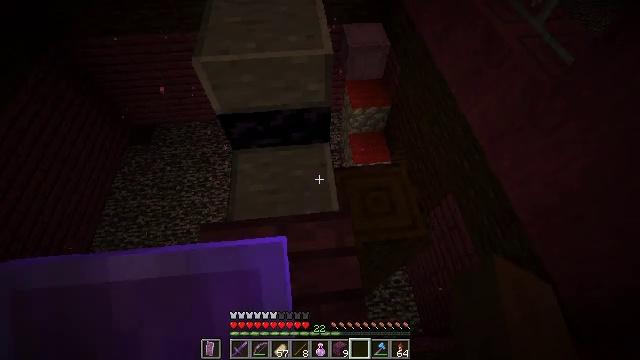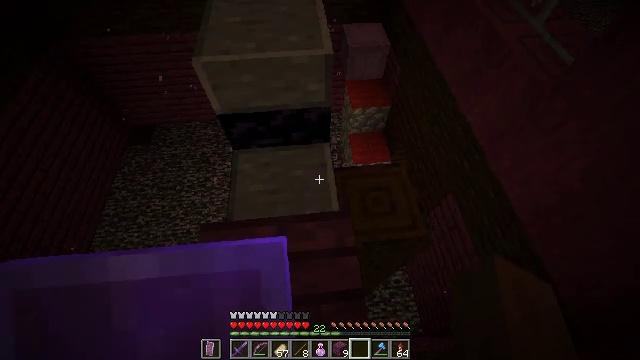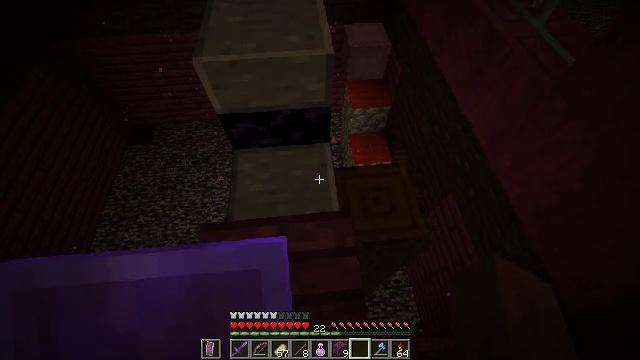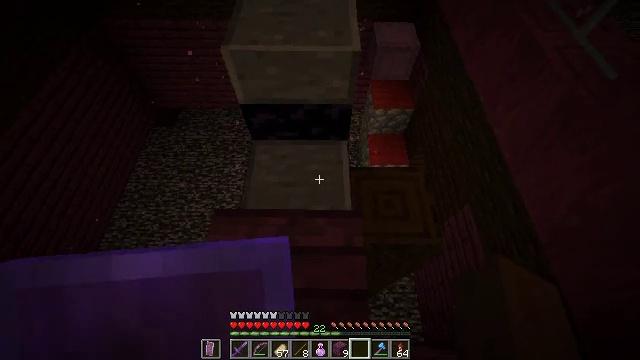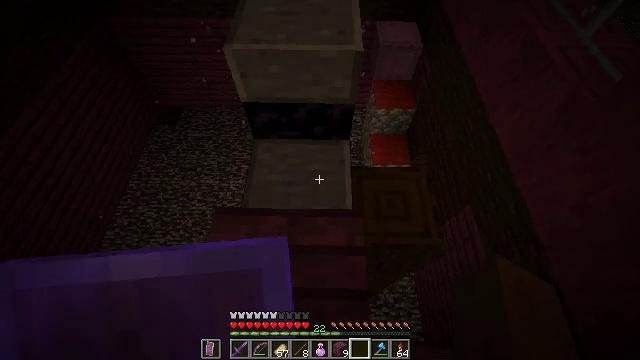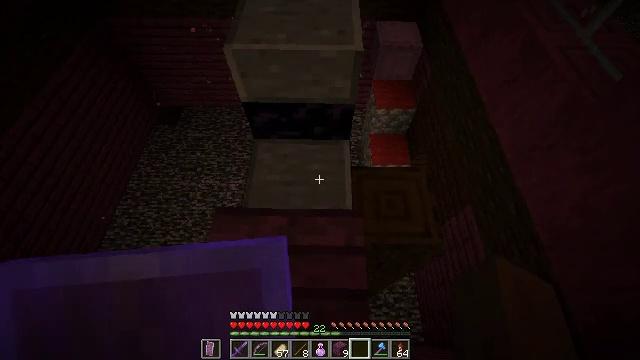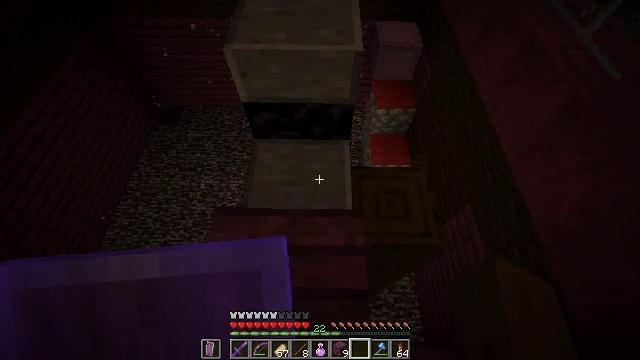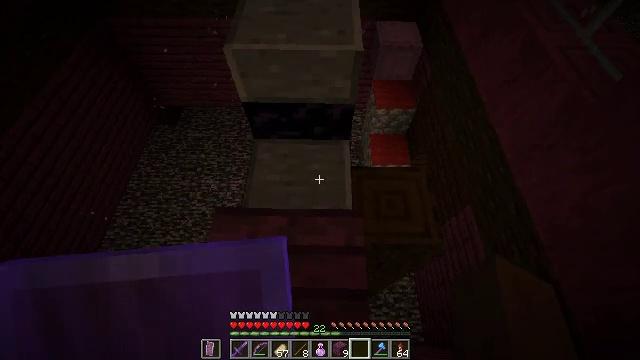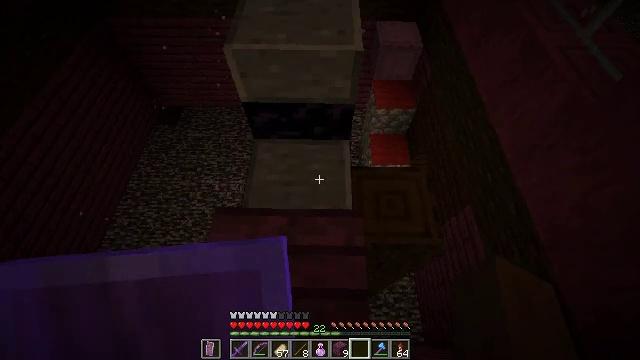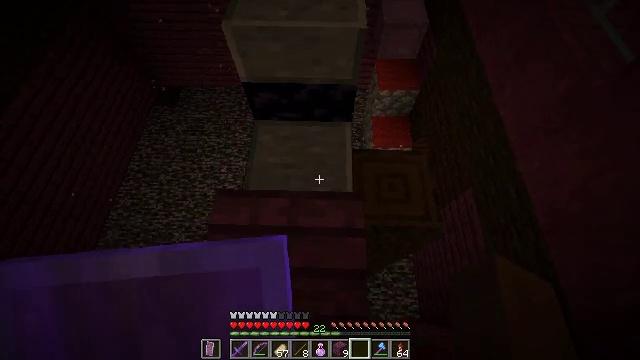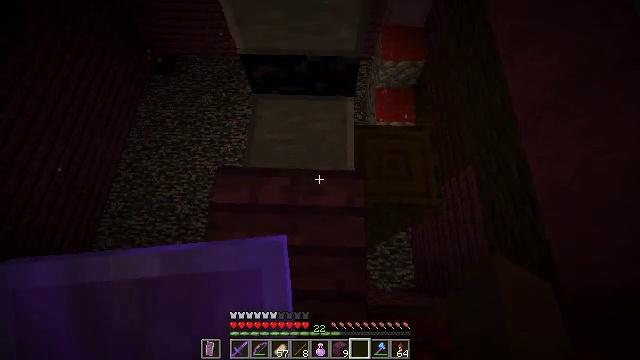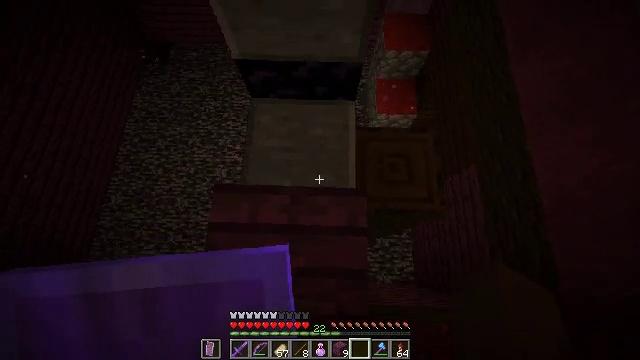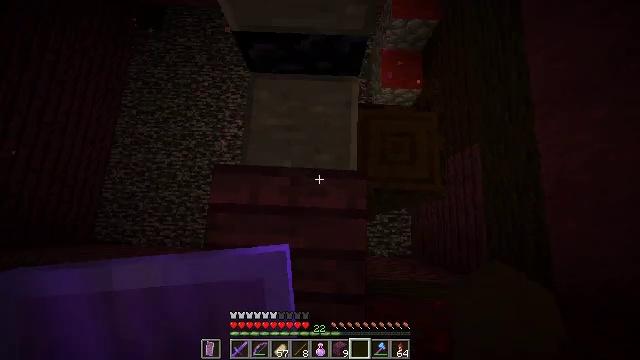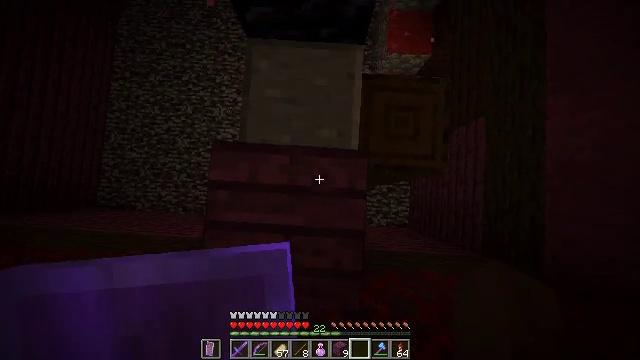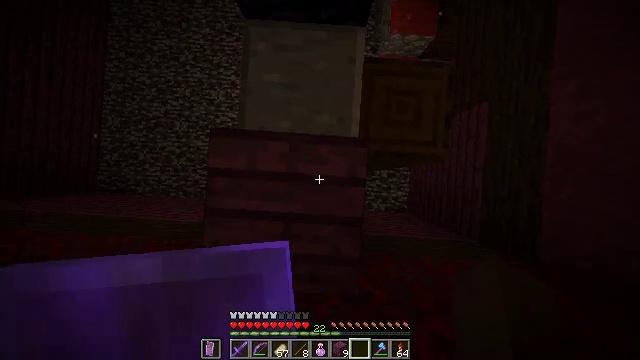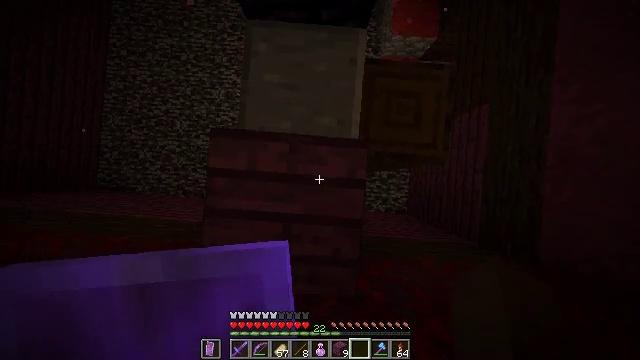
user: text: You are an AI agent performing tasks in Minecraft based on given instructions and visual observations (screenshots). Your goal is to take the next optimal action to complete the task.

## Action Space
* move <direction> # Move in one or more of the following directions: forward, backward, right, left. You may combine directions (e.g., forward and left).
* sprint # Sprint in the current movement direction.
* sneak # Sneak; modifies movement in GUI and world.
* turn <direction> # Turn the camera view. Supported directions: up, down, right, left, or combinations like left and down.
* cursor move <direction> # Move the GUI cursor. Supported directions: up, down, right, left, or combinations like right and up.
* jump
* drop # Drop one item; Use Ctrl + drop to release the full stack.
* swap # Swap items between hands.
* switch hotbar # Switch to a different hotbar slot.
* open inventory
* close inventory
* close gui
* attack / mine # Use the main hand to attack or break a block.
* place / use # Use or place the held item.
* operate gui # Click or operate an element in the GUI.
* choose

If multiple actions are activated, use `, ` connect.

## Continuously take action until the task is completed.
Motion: motion action
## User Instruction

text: Attack the crimson planks to collect them.
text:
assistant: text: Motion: no_op
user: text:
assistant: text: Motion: no_op
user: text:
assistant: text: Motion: turn left
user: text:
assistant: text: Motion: no_op
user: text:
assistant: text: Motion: no_op
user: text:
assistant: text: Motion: no_op
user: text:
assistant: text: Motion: no_op
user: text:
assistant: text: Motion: no_op
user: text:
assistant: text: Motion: turn down
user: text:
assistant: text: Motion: move forward, turn down
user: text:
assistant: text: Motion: move forward, turn down
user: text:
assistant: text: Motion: turn down
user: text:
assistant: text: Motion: turn left and down
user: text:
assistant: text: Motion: turn down
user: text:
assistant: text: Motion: turn down
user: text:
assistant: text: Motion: turn down
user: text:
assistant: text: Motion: no_op
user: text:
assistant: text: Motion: no_op
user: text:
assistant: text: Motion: move back
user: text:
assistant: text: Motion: move back
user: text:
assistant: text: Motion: no_op
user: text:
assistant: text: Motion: no_op
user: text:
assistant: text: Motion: no_op
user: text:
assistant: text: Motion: no_op
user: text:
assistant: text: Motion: no_op
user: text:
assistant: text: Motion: no_op
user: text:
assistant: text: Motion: no_op
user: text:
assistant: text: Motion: no_op
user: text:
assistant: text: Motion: attack / mine
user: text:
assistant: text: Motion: attack / mine